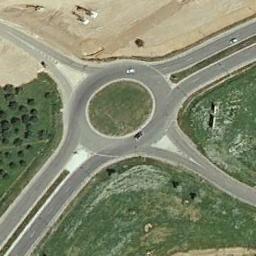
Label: roundabout